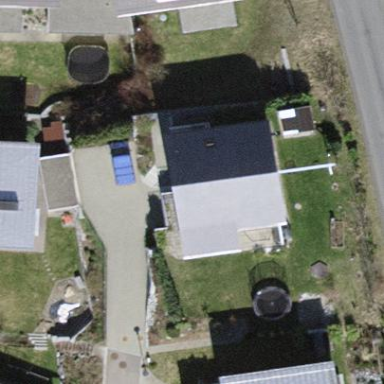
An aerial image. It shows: Detached building with flat roof.